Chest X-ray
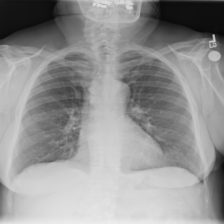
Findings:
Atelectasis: negative
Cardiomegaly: negative
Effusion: negative
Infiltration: negative
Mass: negative
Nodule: negative
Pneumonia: negative
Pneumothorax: negative
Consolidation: negative
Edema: negative
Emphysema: negative
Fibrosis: negative
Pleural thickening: negative
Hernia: negative